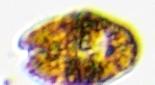
Label: Akashiwo